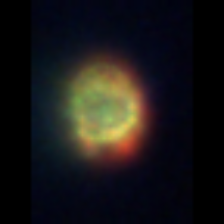
Taxon: Ciliates
Group: Other